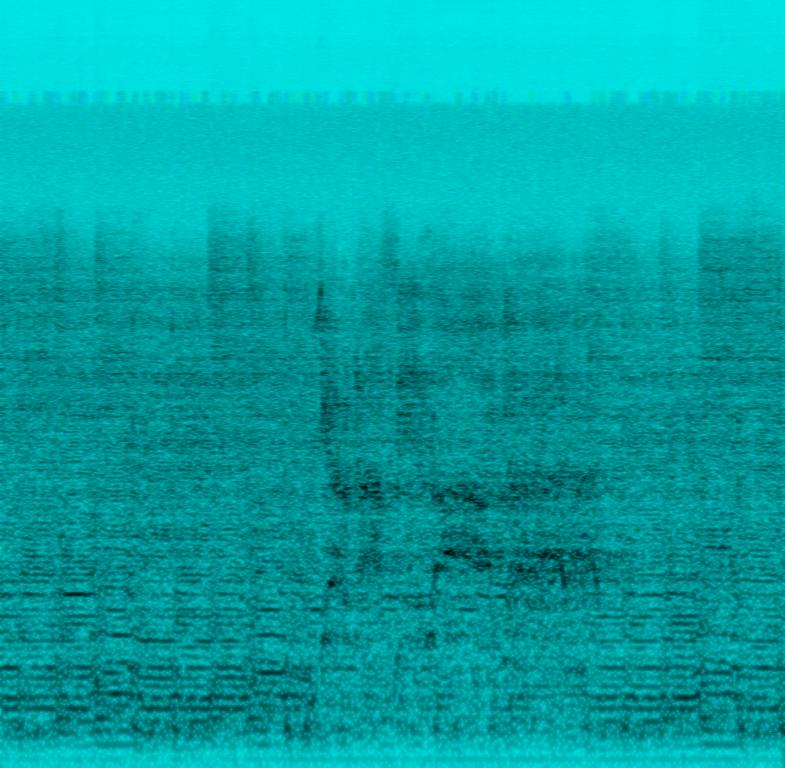
A female singer sings this screaming metal melody. The song is medium tempo with a steady metal drumming rhythm, steady bass line and a distorted guitar playing rhythm. The song is rebellious and passionate. The audio quality is very poor.